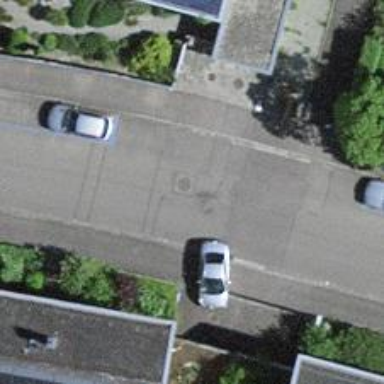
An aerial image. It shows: Smoothly paved residential road.